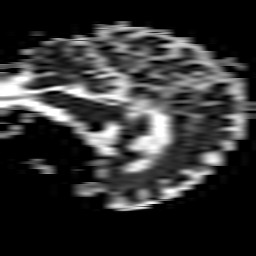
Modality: ADC
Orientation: sagittal
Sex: female
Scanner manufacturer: philips
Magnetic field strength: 3 T
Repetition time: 4.262 s
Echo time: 0.07367 s